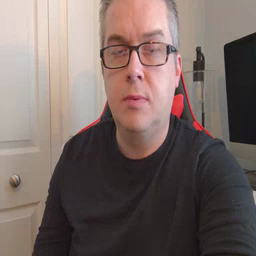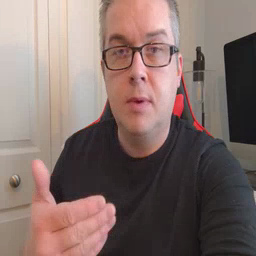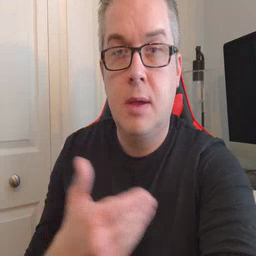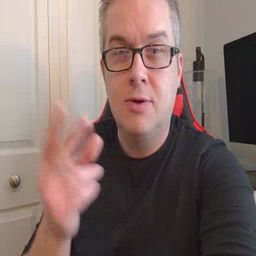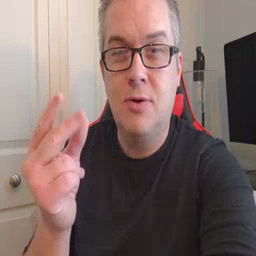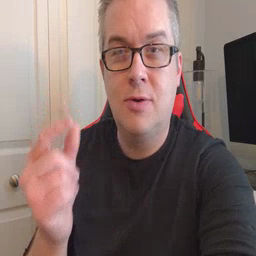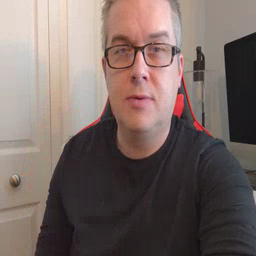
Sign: puppy